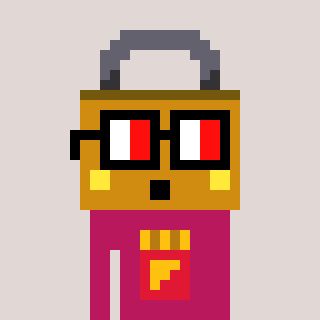
a pixel art character with square glasses with black frames and red eyes, a lock-shaped head and a darkpink-colored body on a warm background